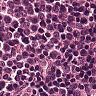
Metastatic tissue present: no